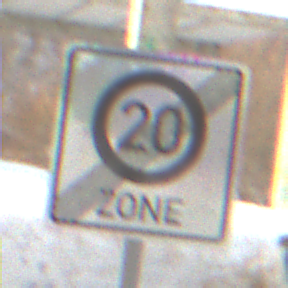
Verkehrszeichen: EndeZone20
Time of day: MorningAfternoon
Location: Roofed (Suburban)
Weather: PartlyCloudy
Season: Winter
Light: Natural